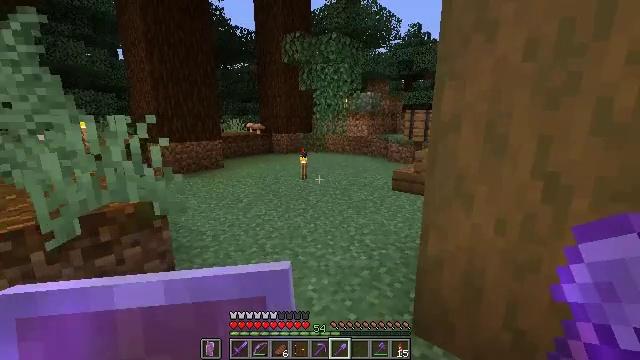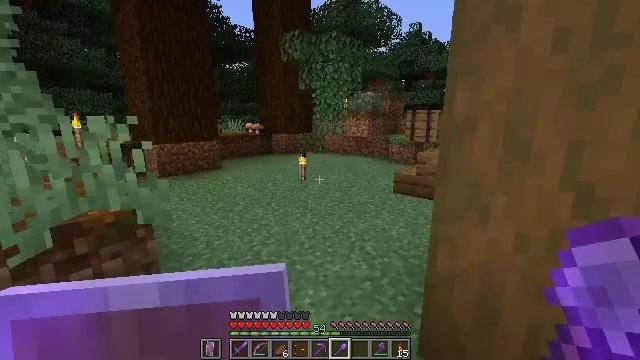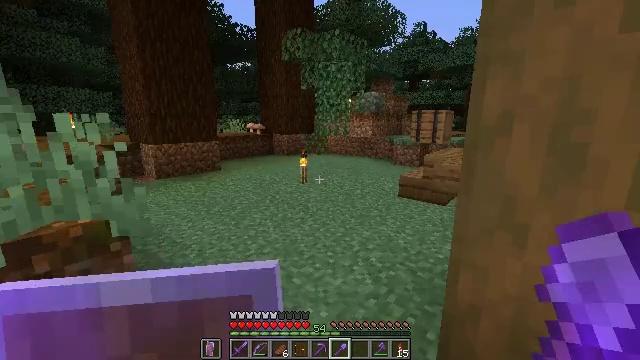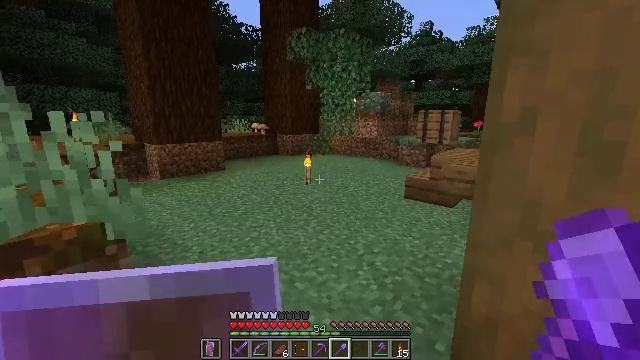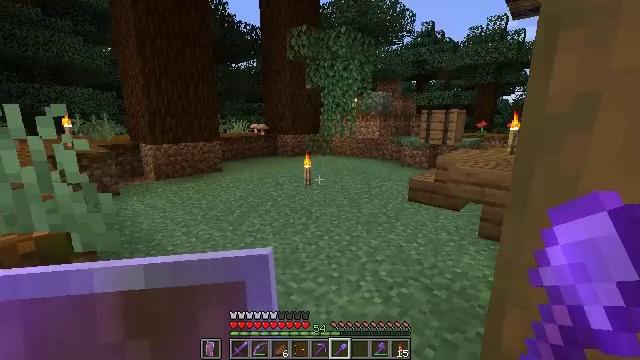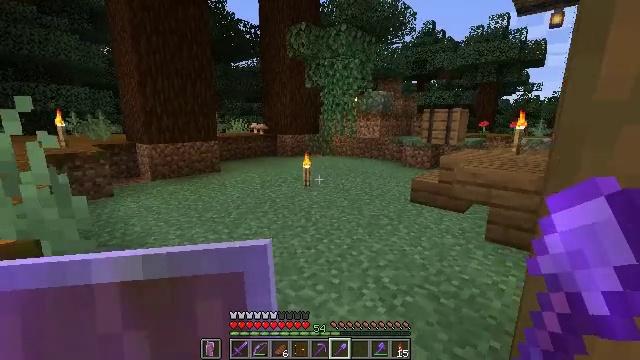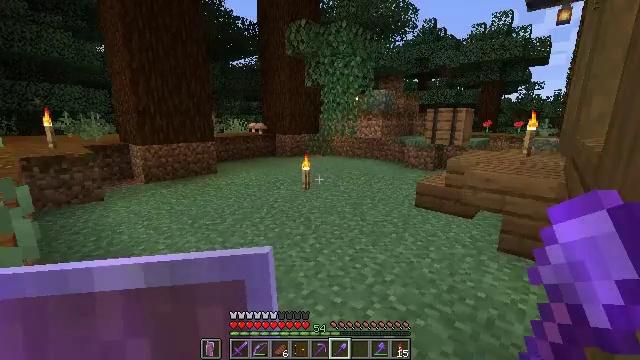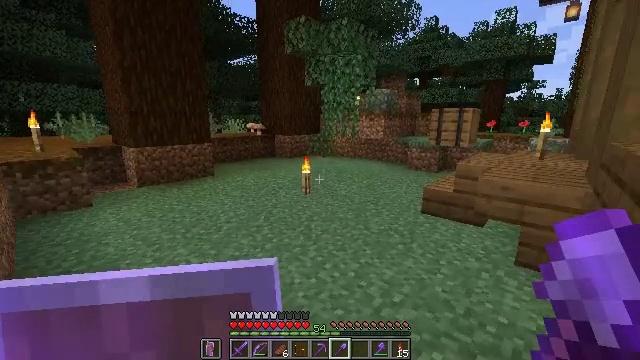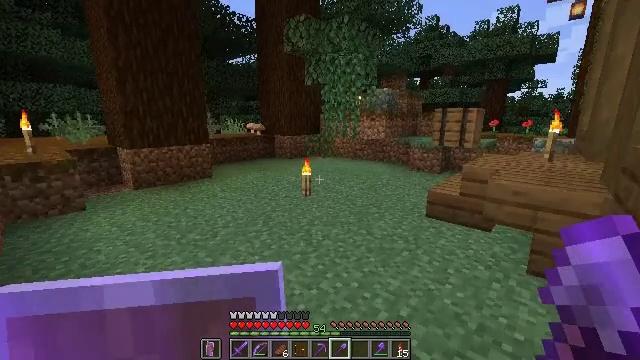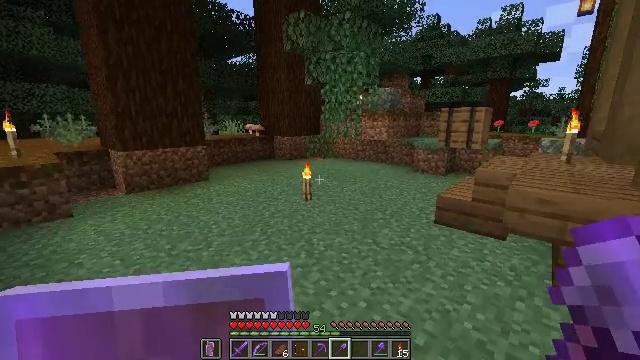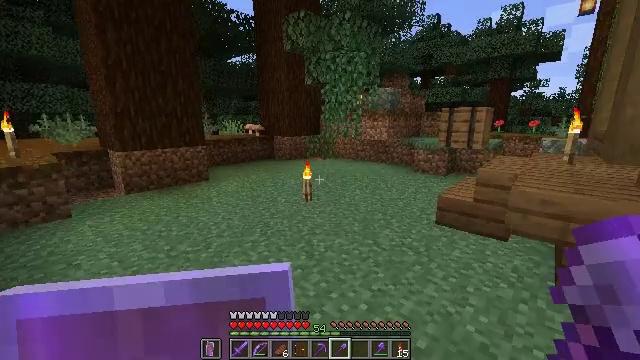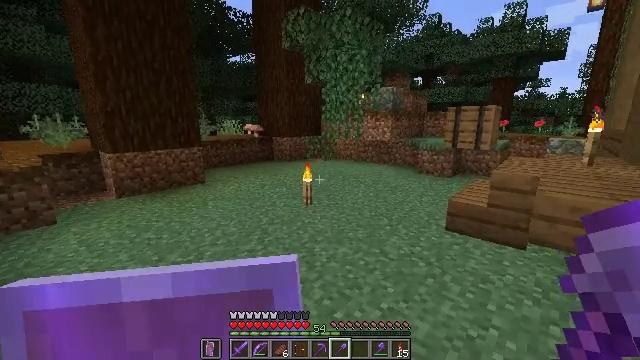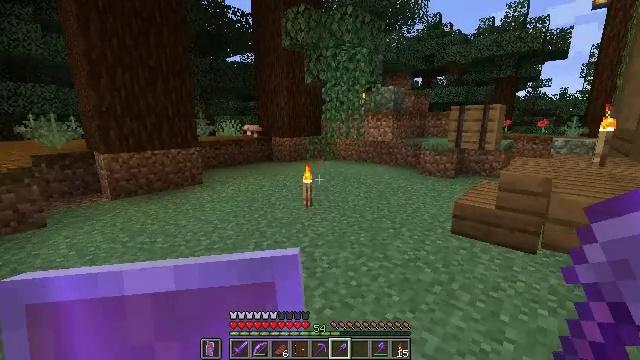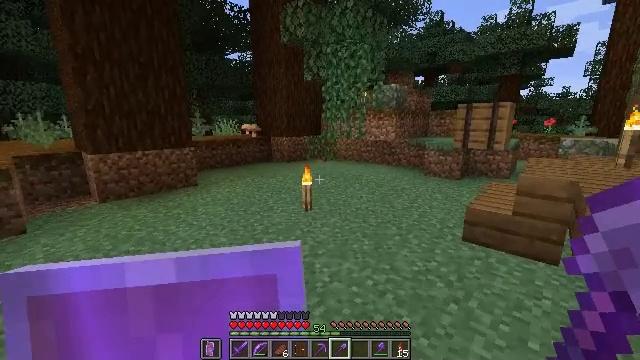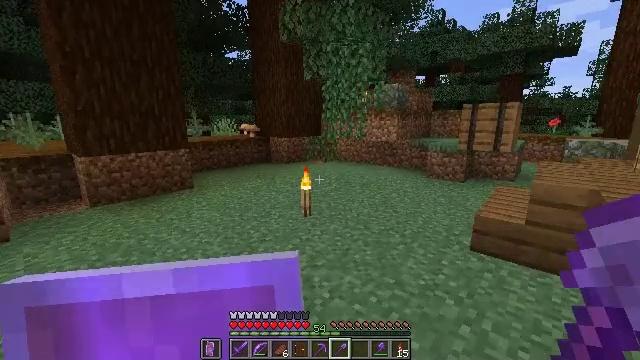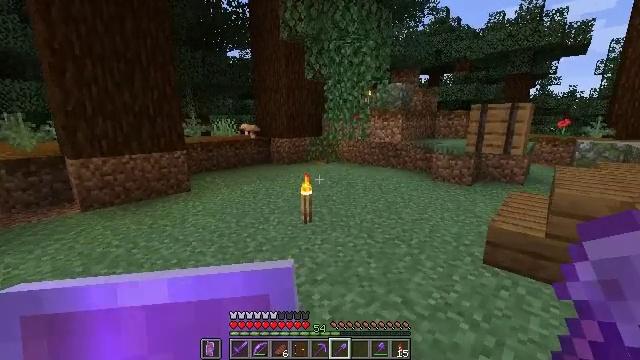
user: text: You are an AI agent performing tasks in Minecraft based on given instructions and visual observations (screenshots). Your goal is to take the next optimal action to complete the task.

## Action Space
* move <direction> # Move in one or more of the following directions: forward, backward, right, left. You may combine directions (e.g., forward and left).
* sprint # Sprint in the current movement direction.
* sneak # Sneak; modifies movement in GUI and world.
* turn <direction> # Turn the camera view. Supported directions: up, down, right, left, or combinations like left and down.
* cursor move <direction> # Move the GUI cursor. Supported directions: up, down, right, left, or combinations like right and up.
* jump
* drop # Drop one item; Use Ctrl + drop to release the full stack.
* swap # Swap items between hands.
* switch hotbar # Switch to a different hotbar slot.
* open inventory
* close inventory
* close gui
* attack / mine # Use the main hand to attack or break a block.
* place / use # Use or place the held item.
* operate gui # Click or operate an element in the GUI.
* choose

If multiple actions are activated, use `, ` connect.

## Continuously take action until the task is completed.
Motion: motion action
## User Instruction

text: Gather oak leaves by attacking.
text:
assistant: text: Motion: move forward
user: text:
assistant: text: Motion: move forward
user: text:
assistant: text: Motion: move forward, turn left
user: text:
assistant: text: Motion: move forward
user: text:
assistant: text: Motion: move forward
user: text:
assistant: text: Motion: move forward
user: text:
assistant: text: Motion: move forward
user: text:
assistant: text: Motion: move forward
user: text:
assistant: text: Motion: move forward
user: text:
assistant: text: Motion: move forward
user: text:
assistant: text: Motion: move forward
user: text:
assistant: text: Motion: move forward
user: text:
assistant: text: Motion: move forward
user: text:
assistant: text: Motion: move forward
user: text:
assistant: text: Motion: move forward
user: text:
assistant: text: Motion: move forward
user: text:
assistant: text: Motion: move forward
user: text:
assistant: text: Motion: move forward, turn up
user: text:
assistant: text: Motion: move forward, turn up
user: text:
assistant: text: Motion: move forward, turn up
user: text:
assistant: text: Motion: move forward, turn up
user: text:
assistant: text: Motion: move forward, turn up
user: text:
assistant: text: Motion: move forward
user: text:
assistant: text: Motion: move forward
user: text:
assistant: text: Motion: move forward and move left
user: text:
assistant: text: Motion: move forward and move left, turn up
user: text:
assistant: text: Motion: move forward and move left
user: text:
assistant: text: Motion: move forward and move left
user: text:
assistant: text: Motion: move forward and move left
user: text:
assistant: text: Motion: move forward